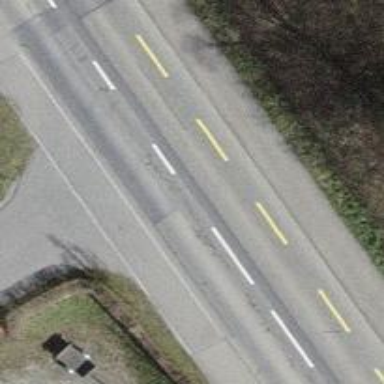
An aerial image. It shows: Secondary road.